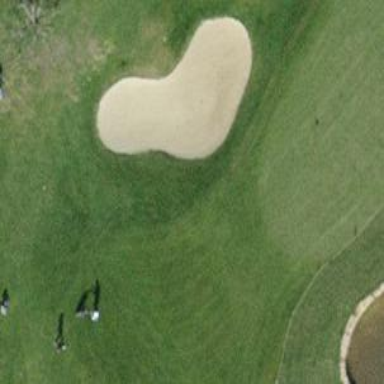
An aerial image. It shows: Golf bunker filled with sandy terrain.